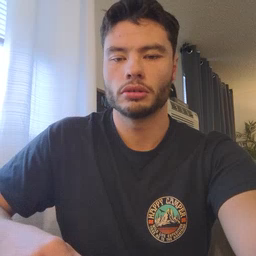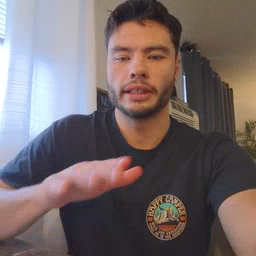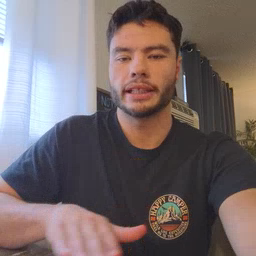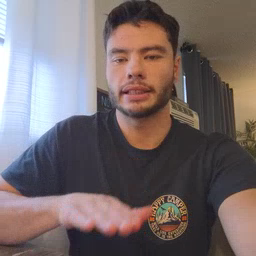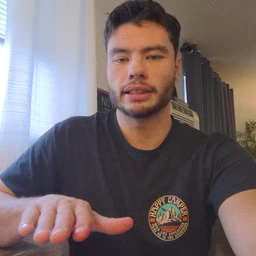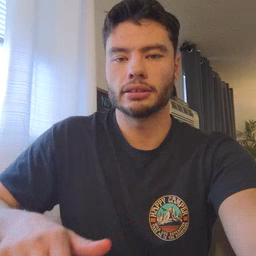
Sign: clean